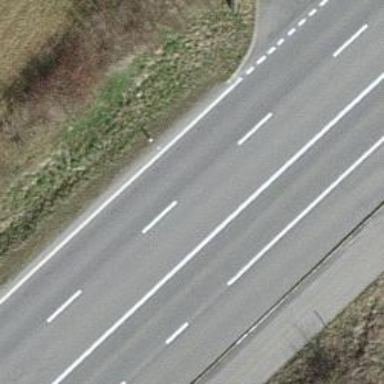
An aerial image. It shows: Primary road with asphalt surface.